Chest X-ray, PA view. Patient: 43 years old, sex M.
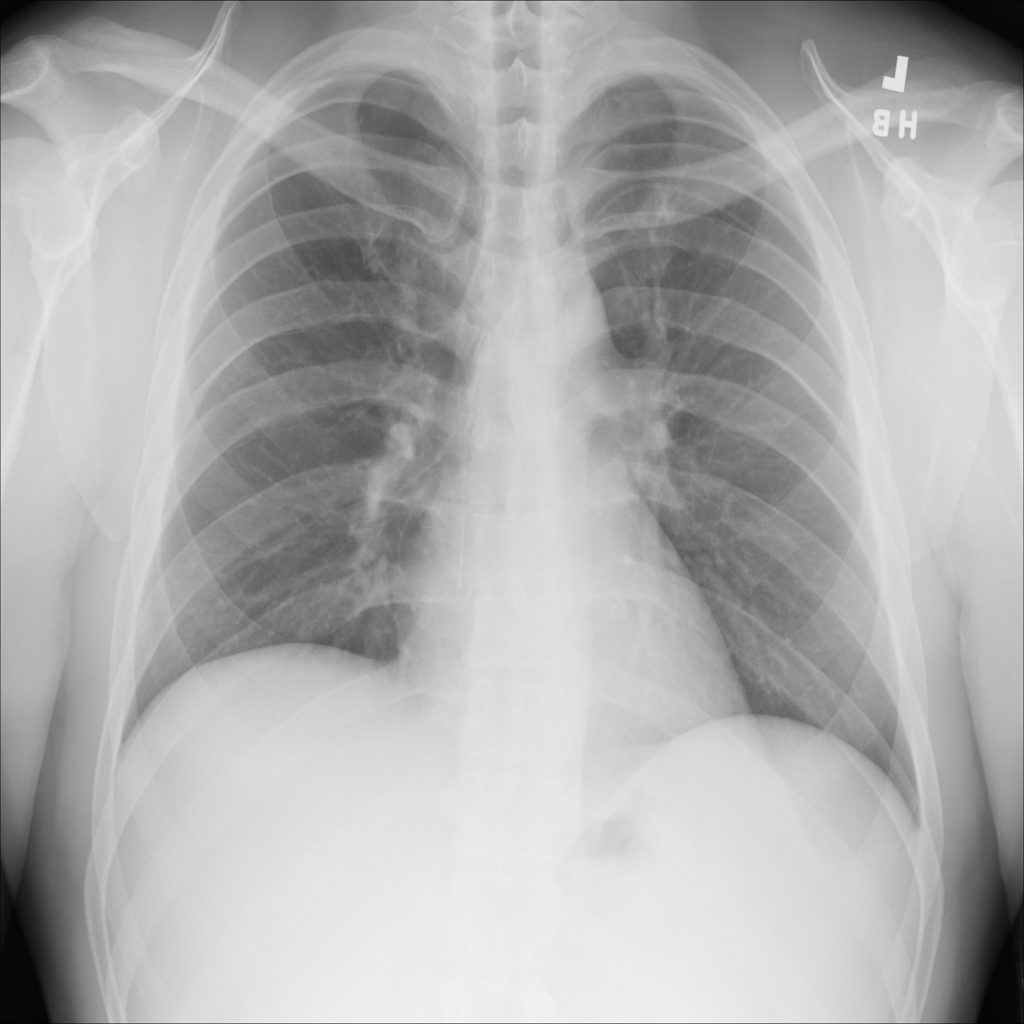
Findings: No Finding